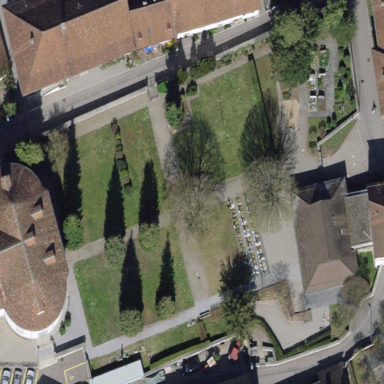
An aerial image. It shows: Cemetery.